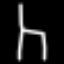
Label: chair